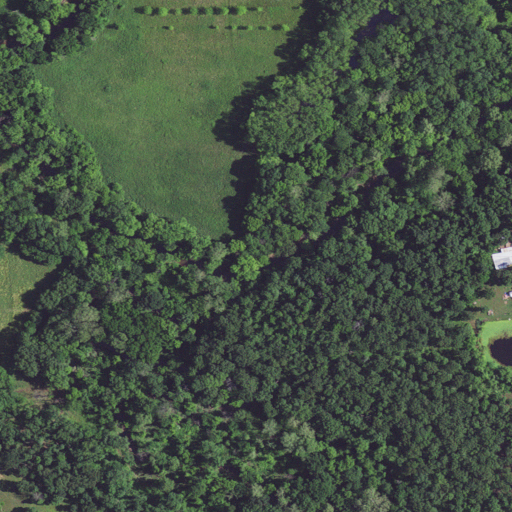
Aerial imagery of valley in Missouri named Rocky Hollow containing deciduous forest, pasture, woody wetlands, and low intensity development